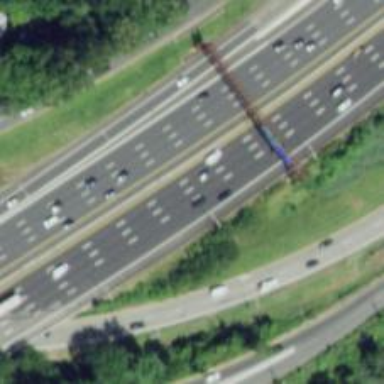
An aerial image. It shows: Urban freeway or expressway.